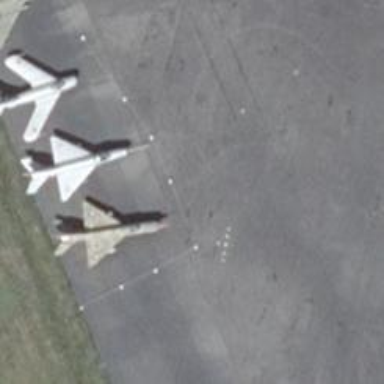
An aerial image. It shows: Historic aircraft.